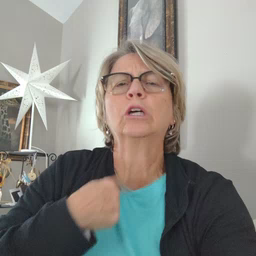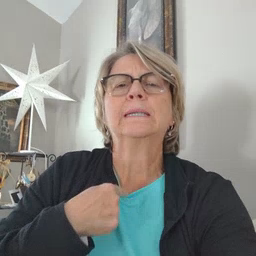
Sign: thirsty